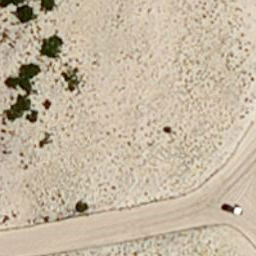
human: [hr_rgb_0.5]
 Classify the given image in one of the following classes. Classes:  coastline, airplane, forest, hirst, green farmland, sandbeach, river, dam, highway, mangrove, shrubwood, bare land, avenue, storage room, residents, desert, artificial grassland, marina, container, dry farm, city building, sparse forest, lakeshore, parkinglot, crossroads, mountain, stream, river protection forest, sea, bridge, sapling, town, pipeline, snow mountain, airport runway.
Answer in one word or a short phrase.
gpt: sandbeach